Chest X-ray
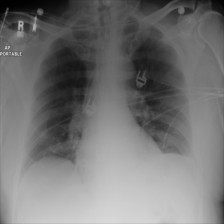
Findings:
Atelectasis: negative
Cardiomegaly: negative
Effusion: negative
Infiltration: negative
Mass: negative
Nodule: negative
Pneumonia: negative
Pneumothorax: negative
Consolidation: negative
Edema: negative
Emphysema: negative
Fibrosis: negative
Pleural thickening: negative
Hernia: negative